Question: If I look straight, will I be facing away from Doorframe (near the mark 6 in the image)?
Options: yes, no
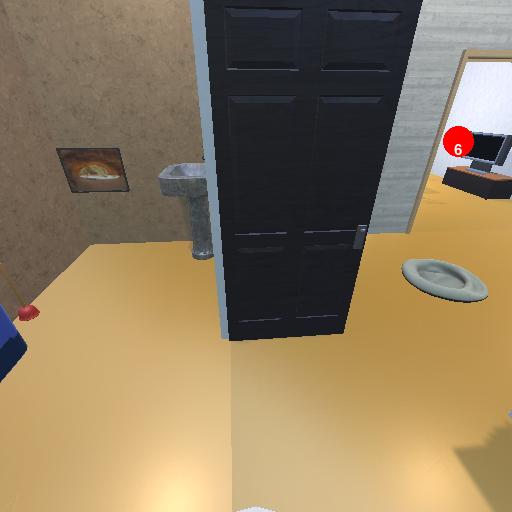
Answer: yes